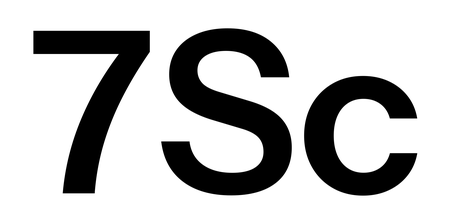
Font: InstrumentSans_SemiBold